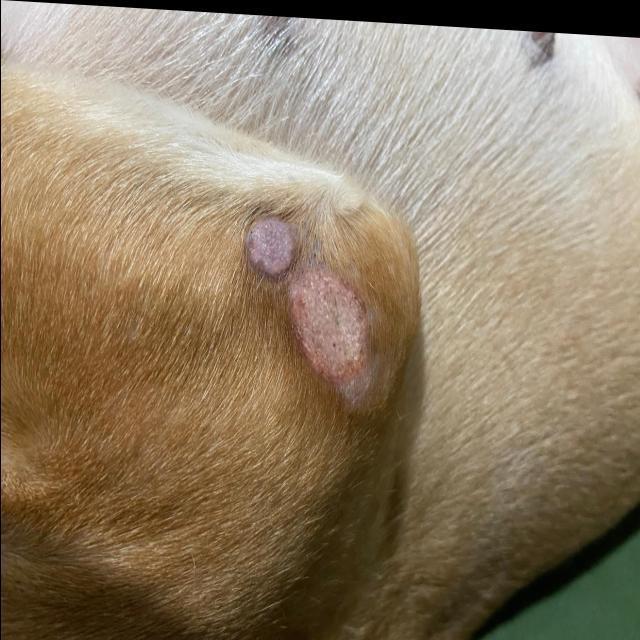
Canine ringworm (Dermatophytosis) — fungal infection caused by Microsporum or Trichophyton. Presents with circular alopecia, scaling, crusting, and broken hairs.